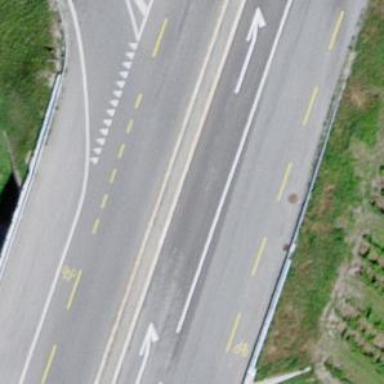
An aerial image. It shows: Primary highway with asphalt surface and designated lane for cyclists.